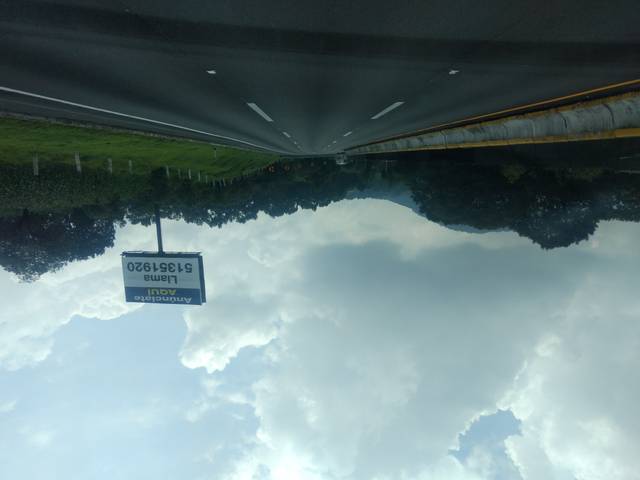
Region: Mexico
Coordinates: 19.194, -99.156